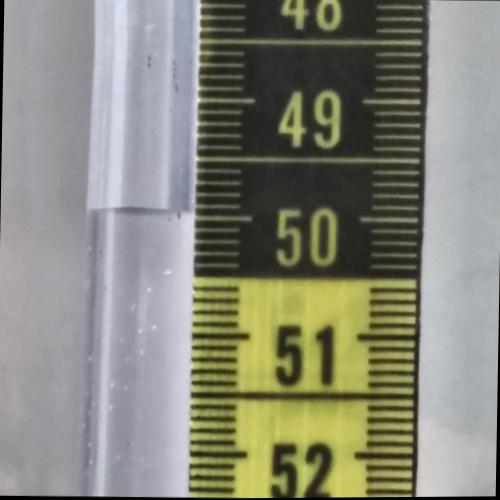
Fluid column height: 50.0 cm